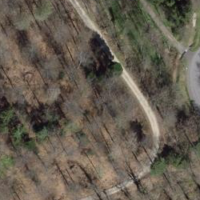
EUNIS habitat code: 41
Species observed at this site:
Allium ursinum